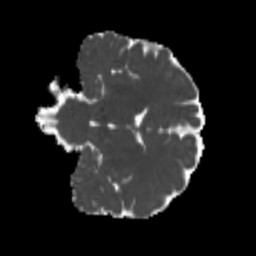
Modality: MD
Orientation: coronal
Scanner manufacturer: siemens
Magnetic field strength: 3 T
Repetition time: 4 s
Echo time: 0.0594 s